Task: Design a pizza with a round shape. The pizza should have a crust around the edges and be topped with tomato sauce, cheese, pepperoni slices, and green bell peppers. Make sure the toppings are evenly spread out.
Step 678:
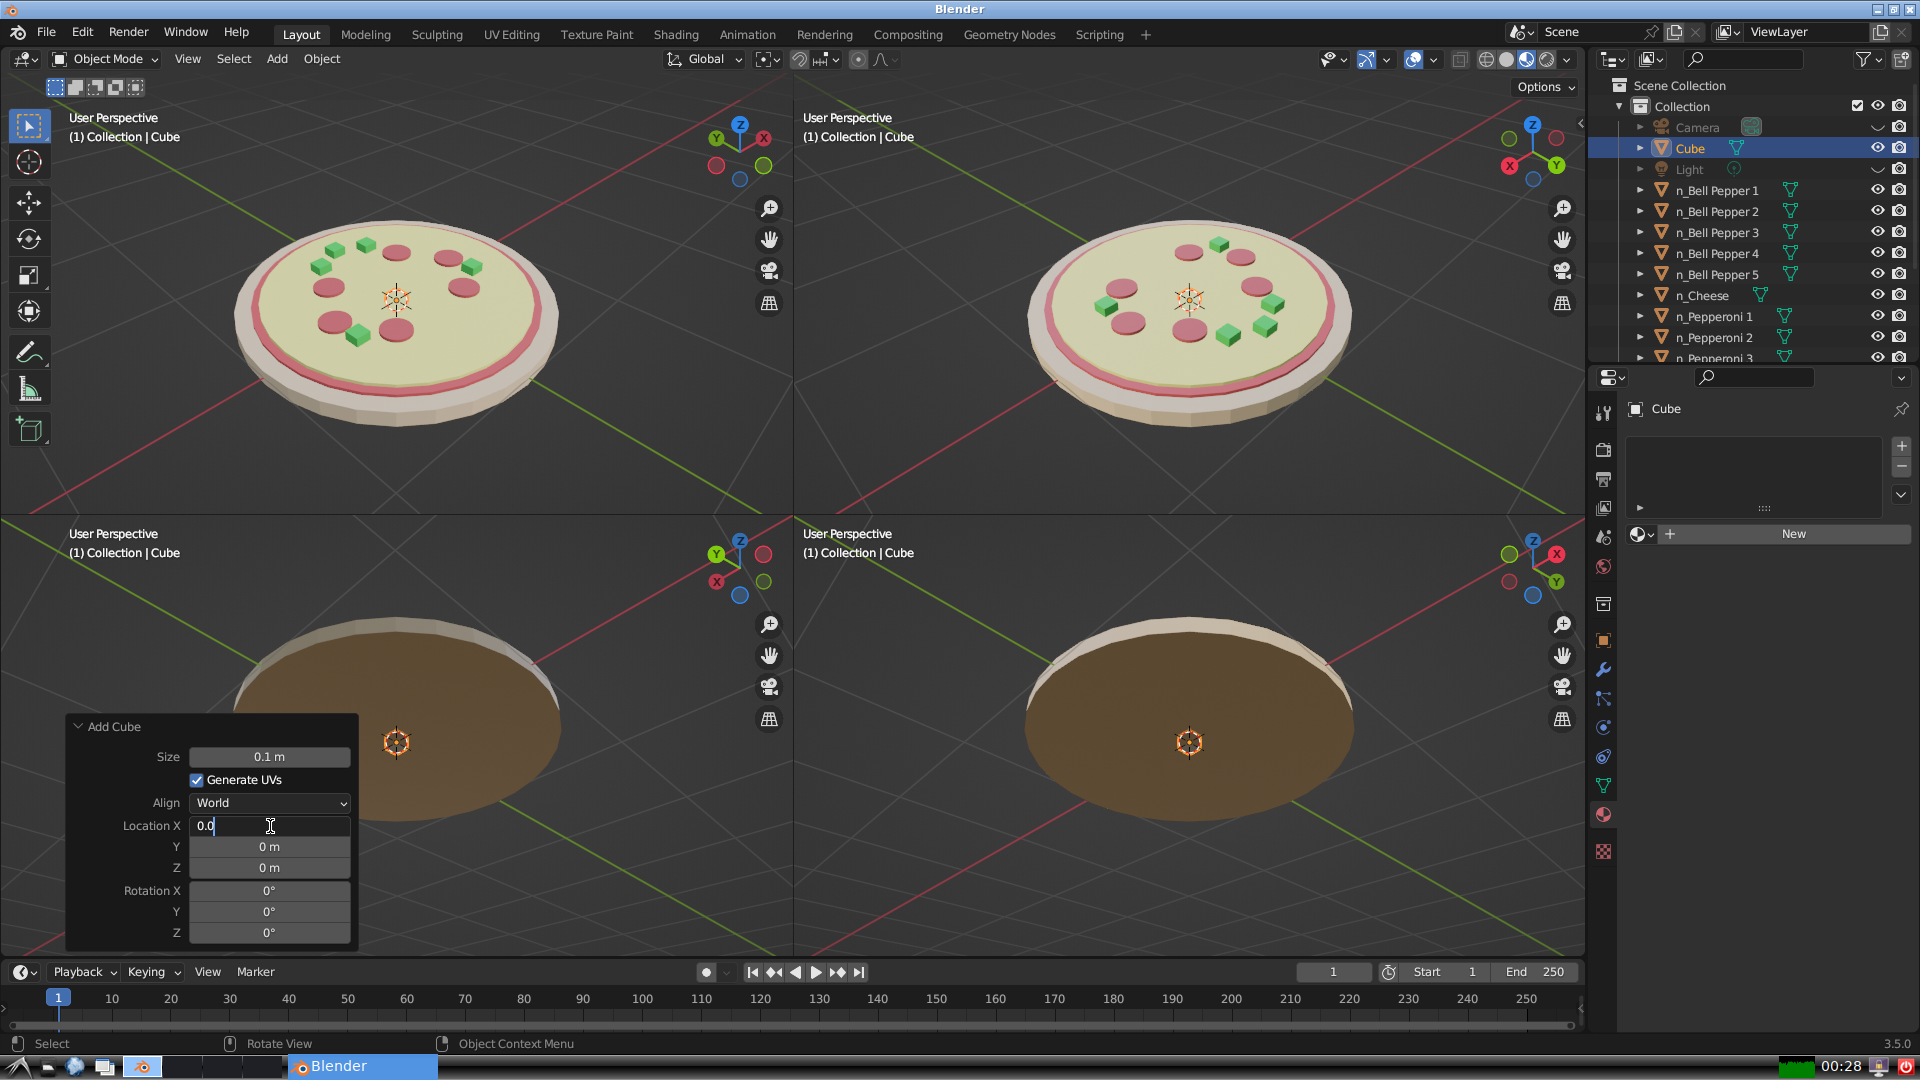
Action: {"key_press": ['Return']}